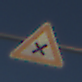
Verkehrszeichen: KreuzungOderEinmuendung
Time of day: MorningAfternoon
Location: Outdoor (Nature)
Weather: PartlyCloudy
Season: NotSpecified
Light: Natural